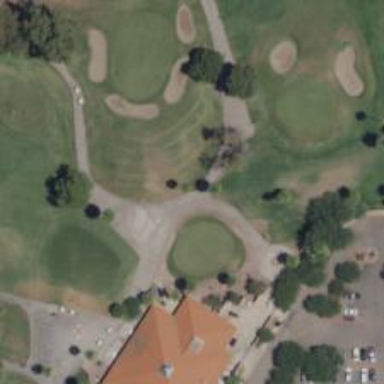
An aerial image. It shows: Pathway for golfing.